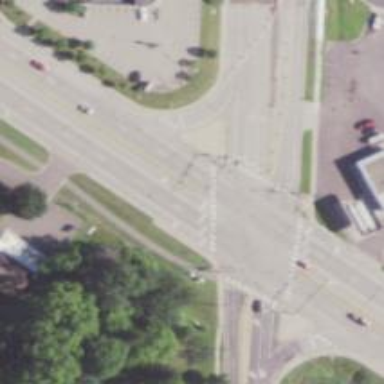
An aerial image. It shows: Marked asphalt footway with marked crossing. The crossing includes island.